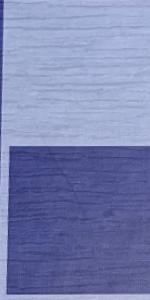
Label: Empty